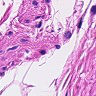
Metastatic tissue present: no